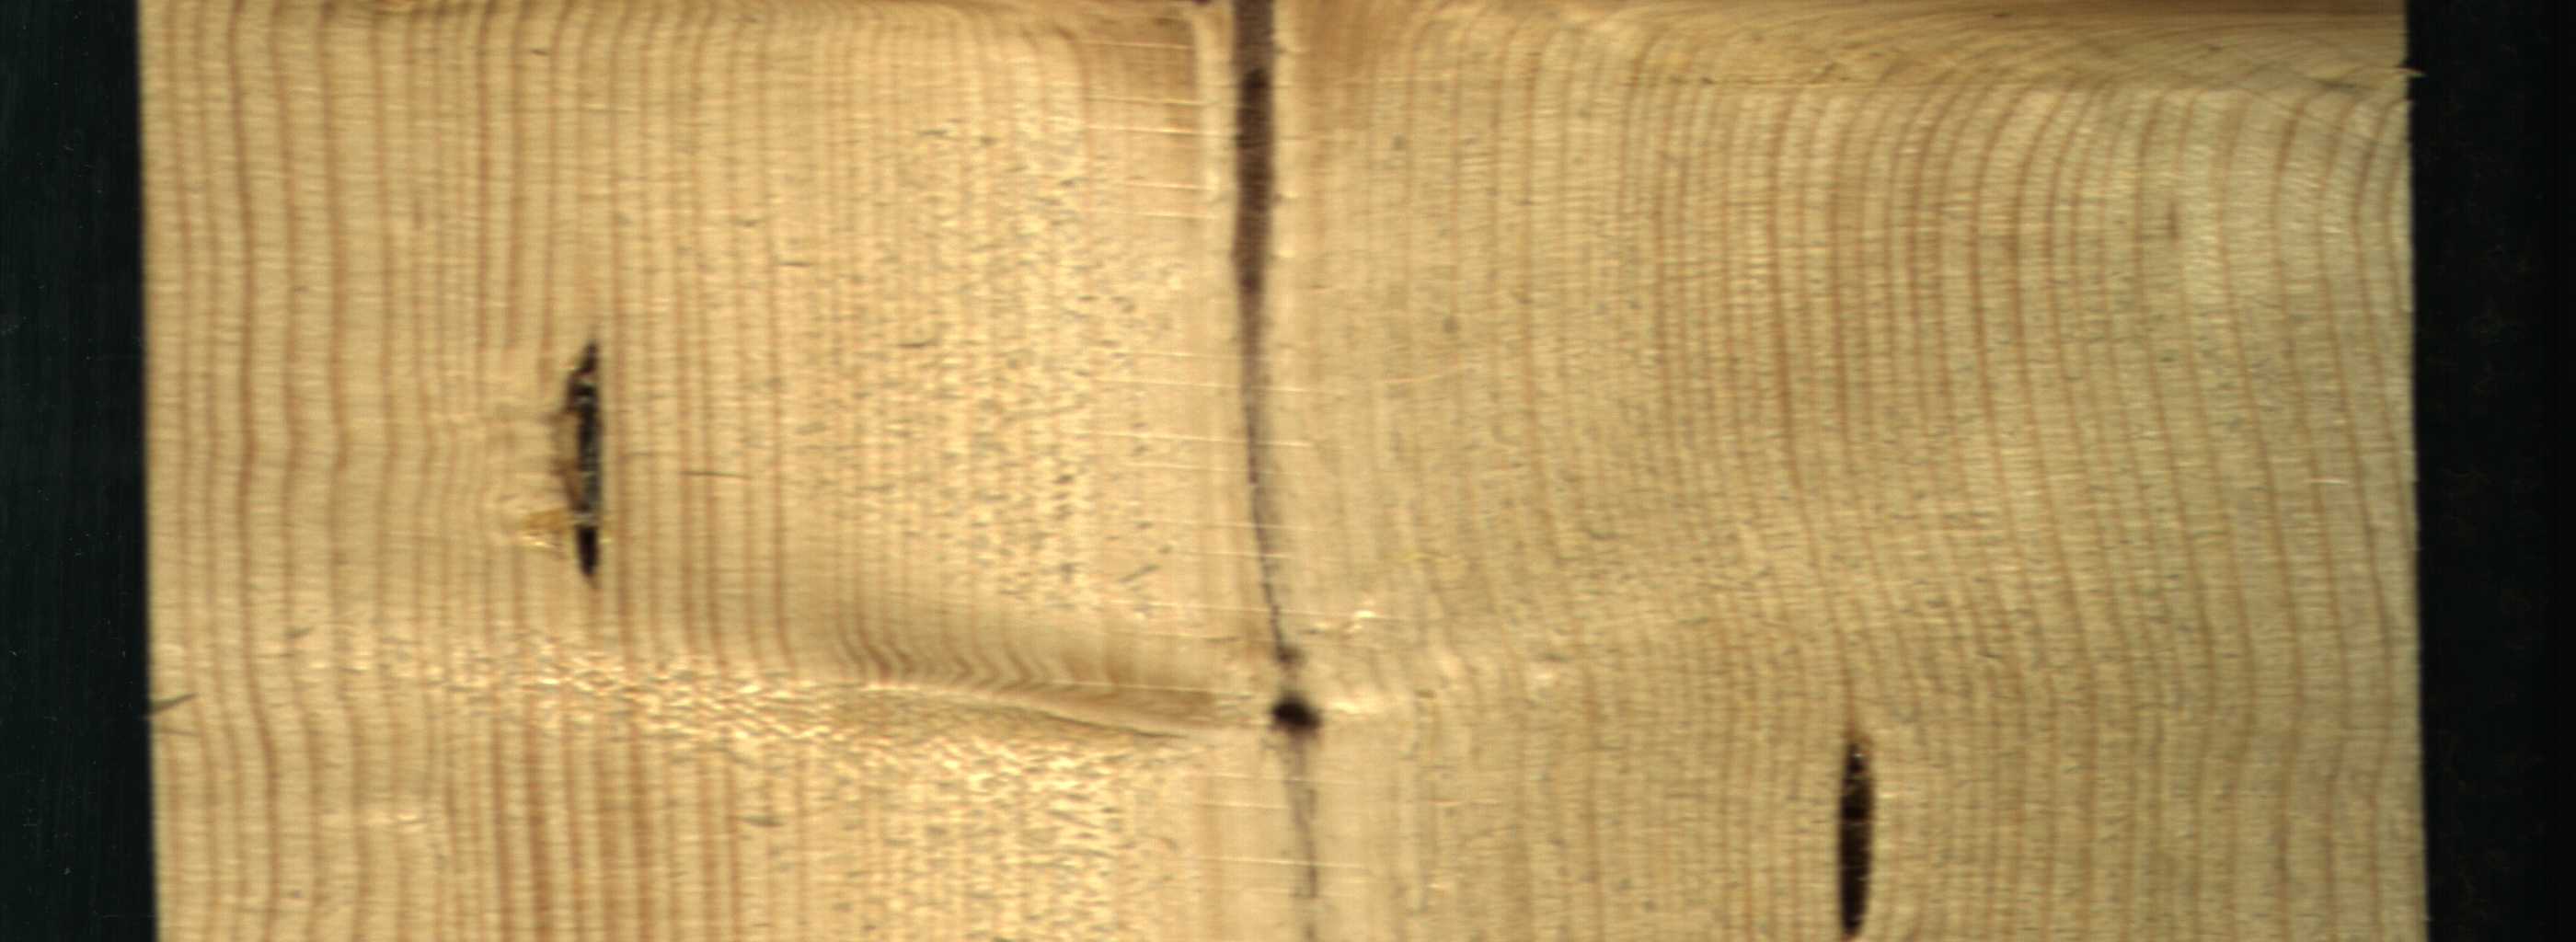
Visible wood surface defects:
Marrow
Marrow
resin
resin
Crack
Crack
Live_Knot
Live_Knot